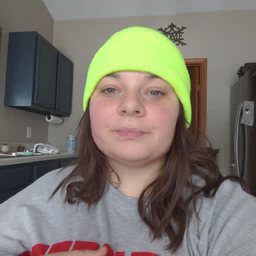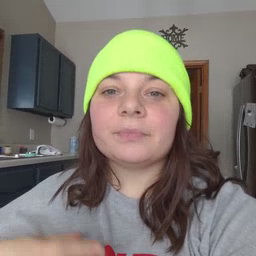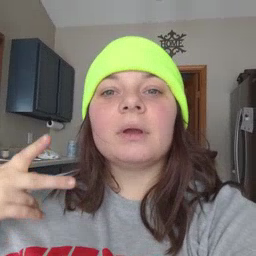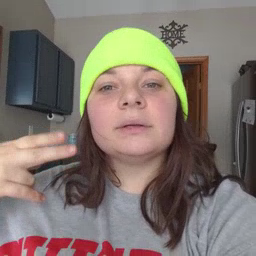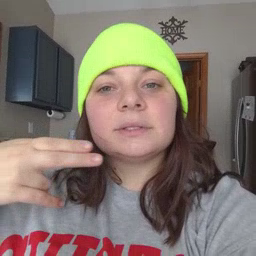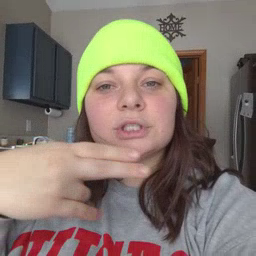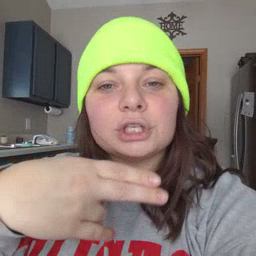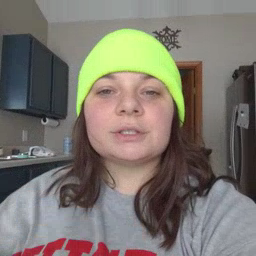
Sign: scissors